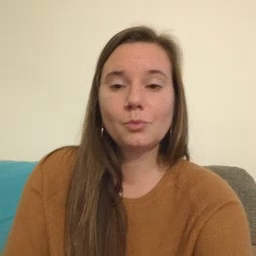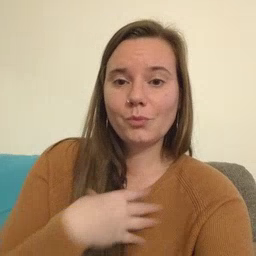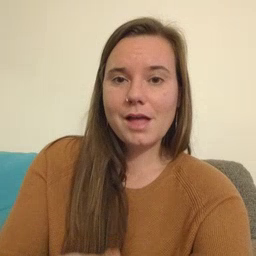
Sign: white